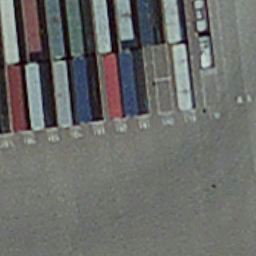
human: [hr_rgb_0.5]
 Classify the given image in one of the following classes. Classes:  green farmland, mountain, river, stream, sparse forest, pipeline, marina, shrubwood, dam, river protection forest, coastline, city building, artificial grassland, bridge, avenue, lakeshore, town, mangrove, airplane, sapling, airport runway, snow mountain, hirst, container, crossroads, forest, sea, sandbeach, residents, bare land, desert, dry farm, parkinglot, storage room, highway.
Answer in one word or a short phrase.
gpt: container